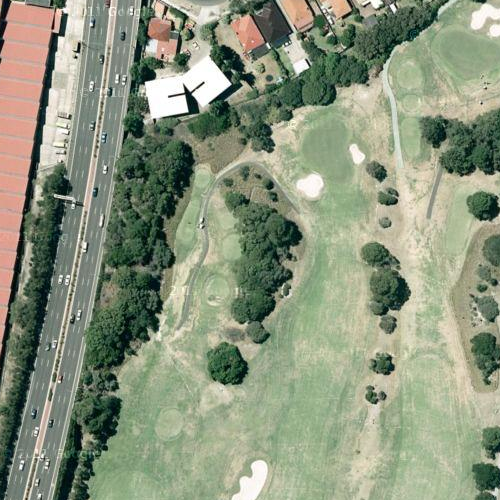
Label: sydney